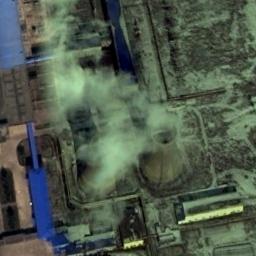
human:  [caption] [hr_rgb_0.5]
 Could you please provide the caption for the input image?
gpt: There are many machines and equipment in the thermal power station, pipelines, and two cooling towers that emit steam .

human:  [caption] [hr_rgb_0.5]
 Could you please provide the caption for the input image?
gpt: The thermal power station is next to some buildings with white mist above .

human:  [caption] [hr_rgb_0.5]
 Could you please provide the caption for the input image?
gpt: There are two thermal power stations next to the buildings .

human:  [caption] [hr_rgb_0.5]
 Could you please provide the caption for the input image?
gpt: Many buildings of different shapes and sizes are beside the thermal power station .

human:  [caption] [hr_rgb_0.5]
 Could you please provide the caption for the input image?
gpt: There are some buildings on the thermal power station .